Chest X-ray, AP view. Patient: 24 years old, sex F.
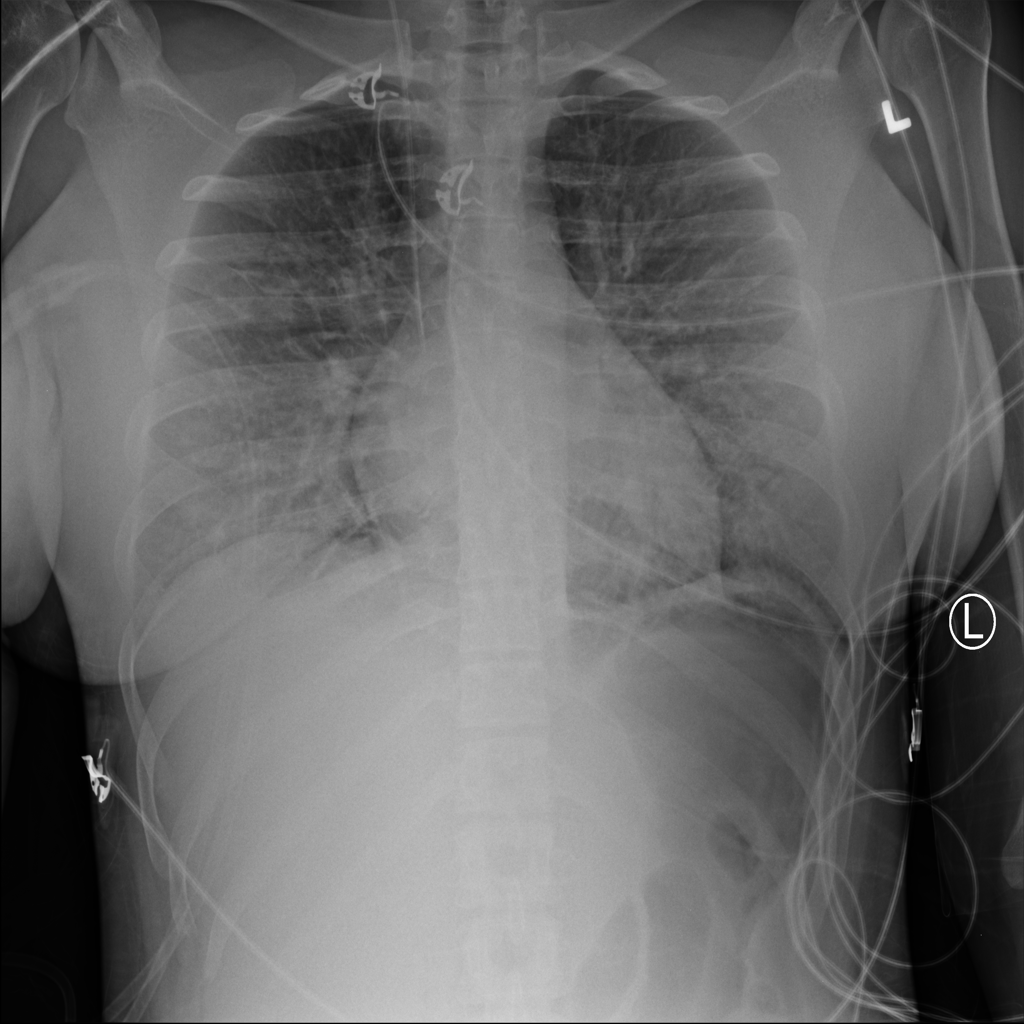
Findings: Edema, Infiltration